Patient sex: M
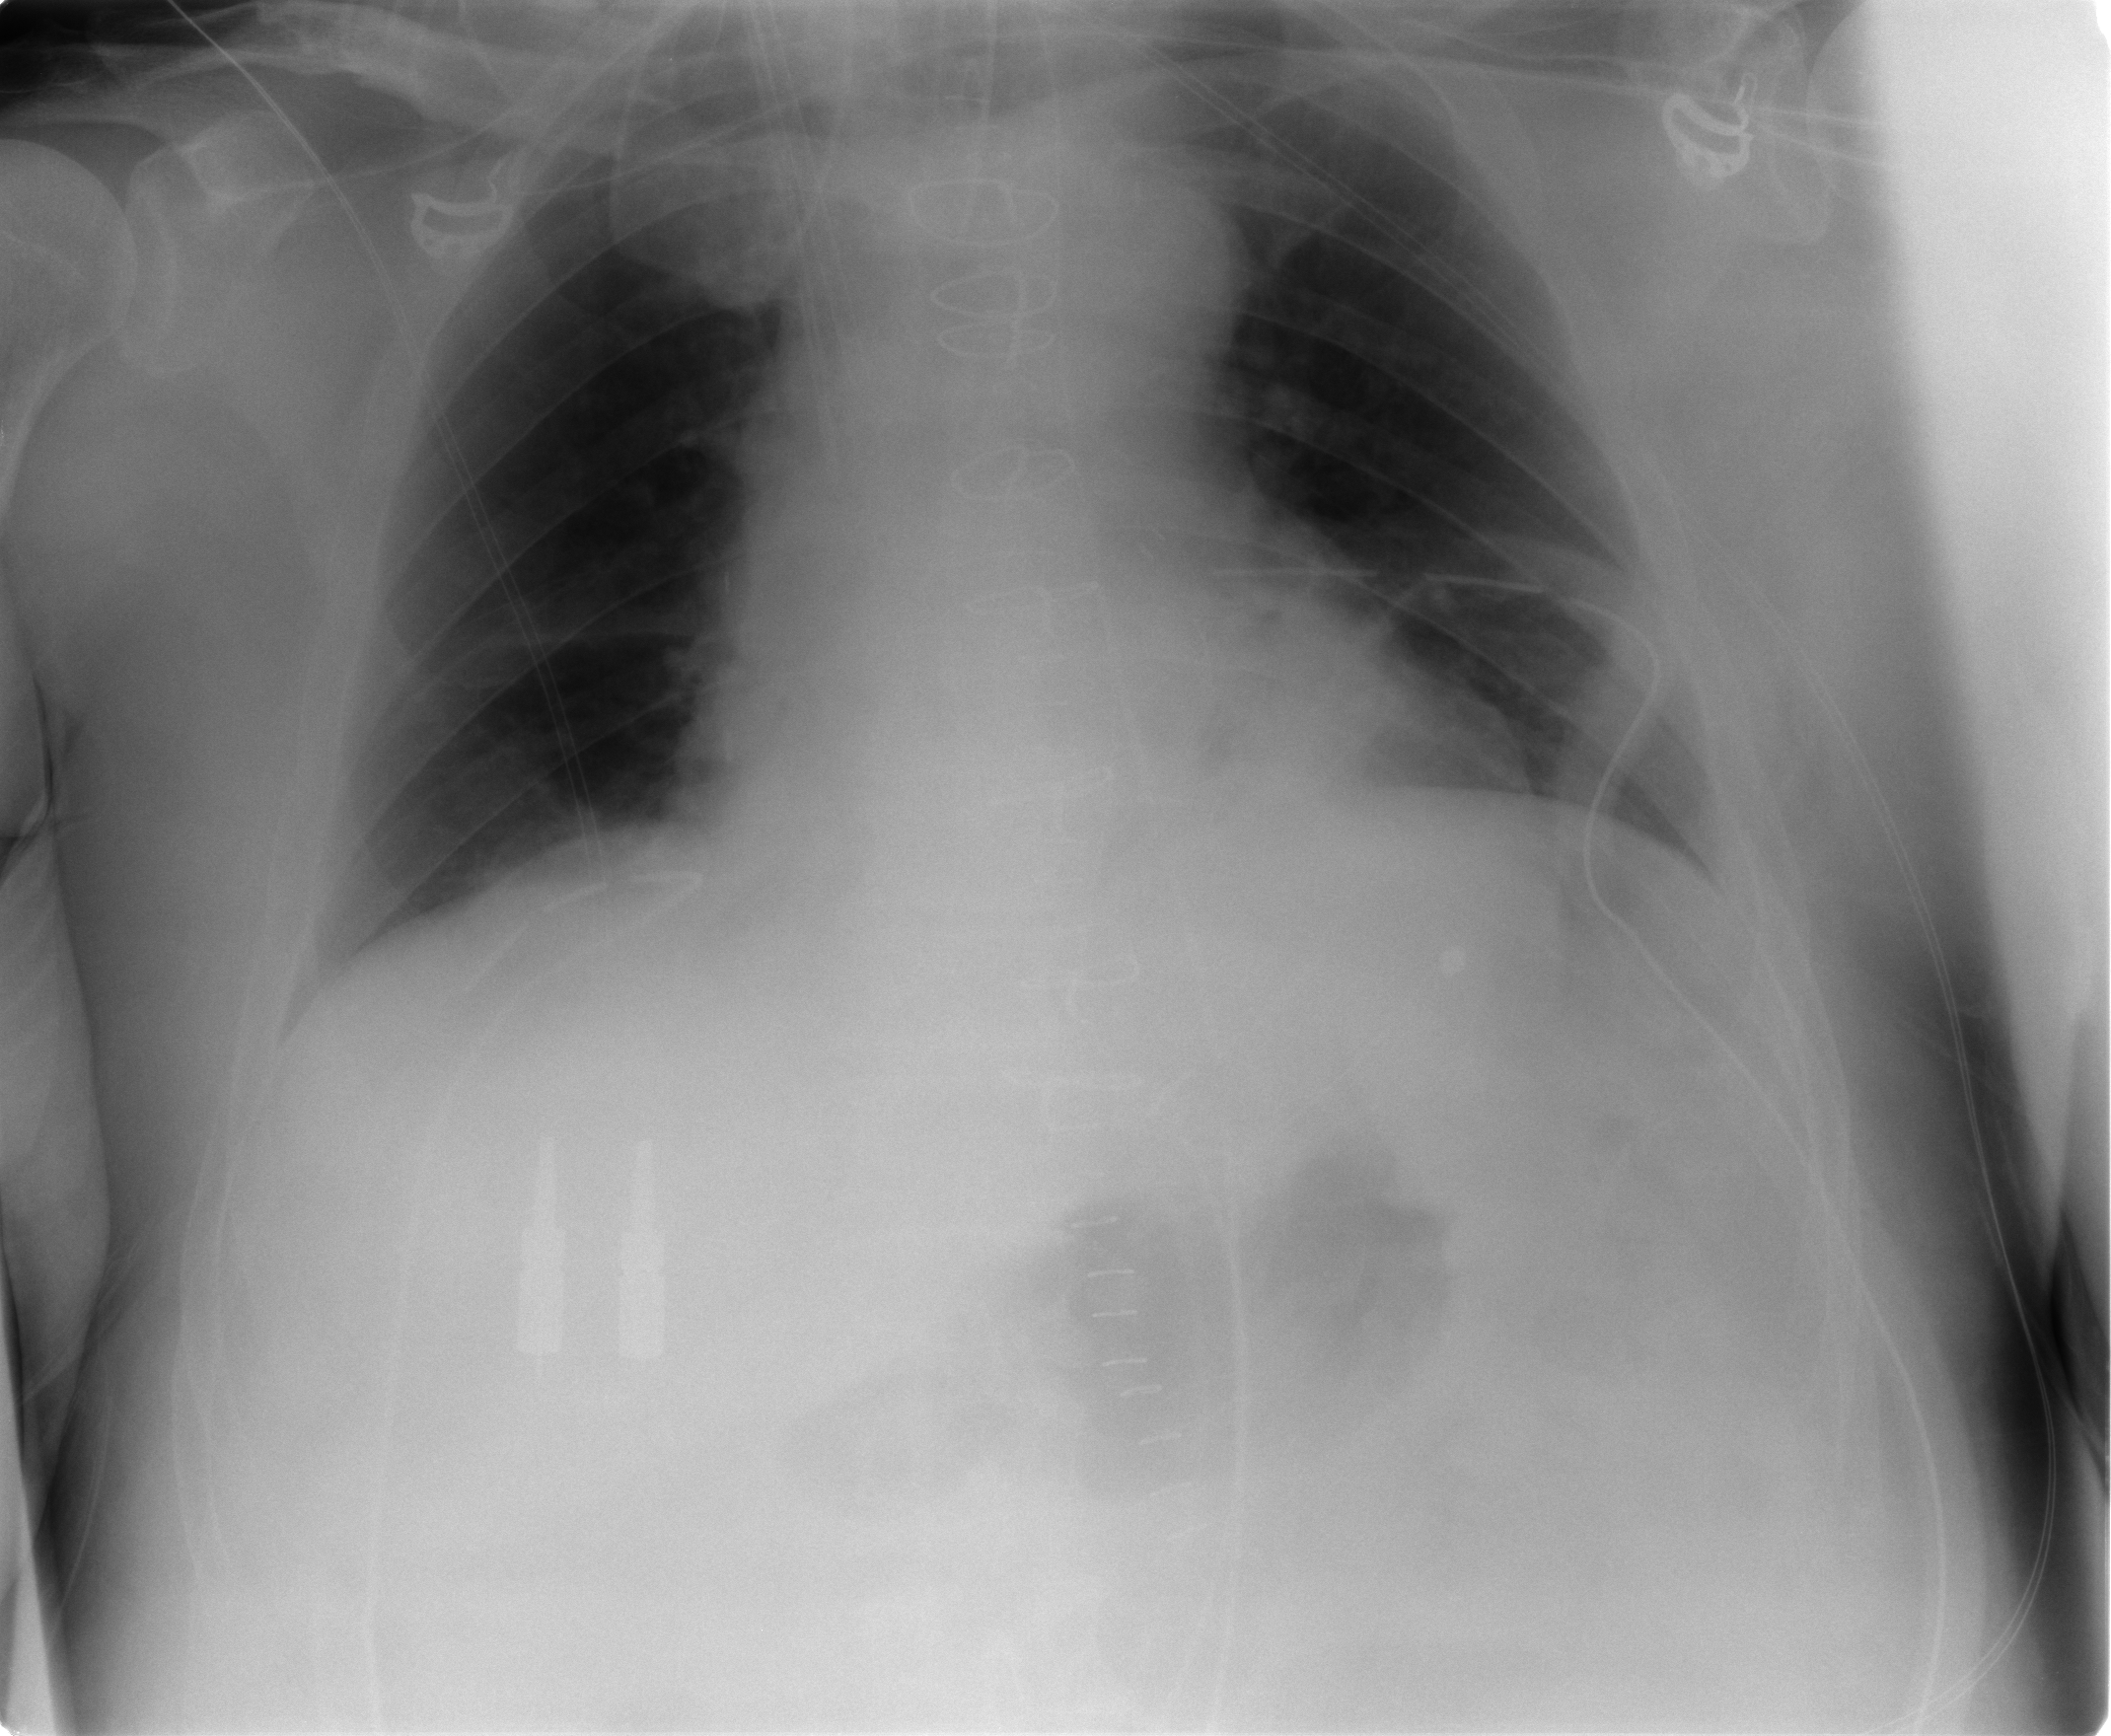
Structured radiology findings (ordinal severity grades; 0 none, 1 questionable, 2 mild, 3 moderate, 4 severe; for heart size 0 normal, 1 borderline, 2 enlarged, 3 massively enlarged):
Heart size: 0
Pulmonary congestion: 1
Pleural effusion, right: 0
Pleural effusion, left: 0
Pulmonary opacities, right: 0
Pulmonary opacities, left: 0
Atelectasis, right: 0
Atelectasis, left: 0